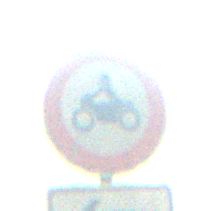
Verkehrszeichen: VerbotKraftraeder
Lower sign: RichtungsangabeDurchPfeile2
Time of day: Midday
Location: Indoor (Urban)
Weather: NotSpecified
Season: NotSpecified
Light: Natural